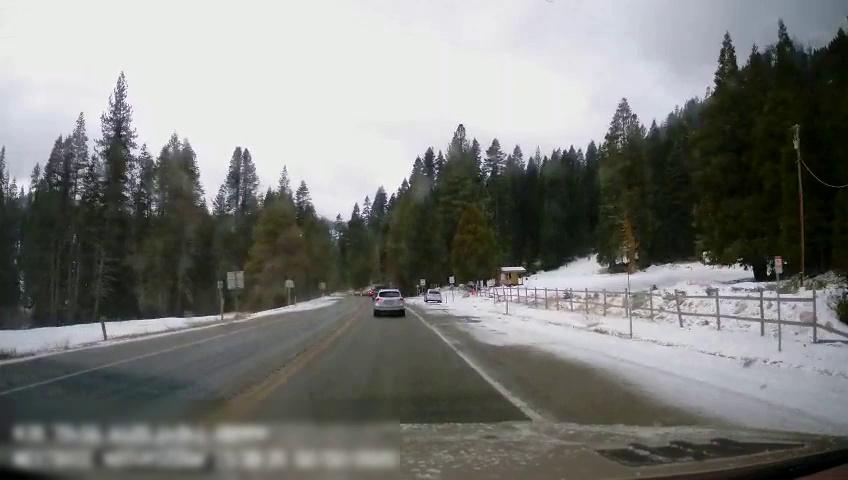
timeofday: Day
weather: Snowy
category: Drivable Space
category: Vehicles | Truck
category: Vehicles | SUV
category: Vehicles | Car
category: Lanes | Current Lane
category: Lanes | Opposite Lane
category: Lanes | Current Lane
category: Lanes | Opposite Lane
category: Traffic | Signs